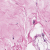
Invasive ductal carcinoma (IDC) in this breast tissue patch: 0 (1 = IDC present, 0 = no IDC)